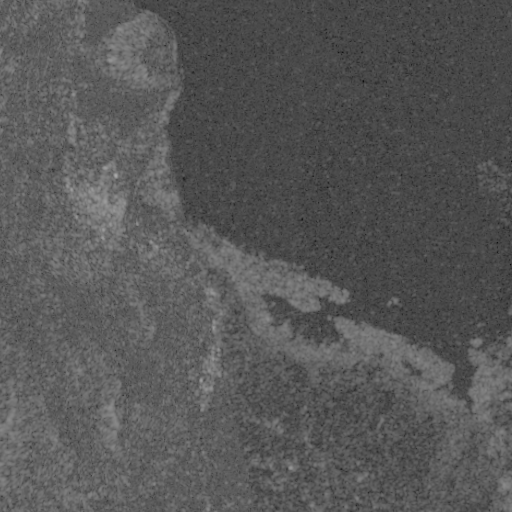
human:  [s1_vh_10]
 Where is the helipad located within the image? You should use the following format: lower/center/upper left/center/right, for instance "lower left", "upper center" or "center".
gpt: The helipad is located in the upper left of the image.
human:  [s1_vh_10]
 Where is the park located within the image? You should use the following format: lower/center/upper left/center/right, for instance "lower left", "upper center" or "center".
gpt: The park is located in the center left of the image.
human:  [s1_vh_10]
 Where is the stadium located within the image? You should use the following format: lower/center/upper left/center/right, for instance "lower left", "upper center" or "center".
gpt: The stadium is located in the center of the image.
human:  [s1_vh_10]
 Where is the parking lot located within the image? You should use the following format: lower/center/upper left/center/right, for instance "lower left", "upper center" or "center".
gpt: There is no parking lot in the image.

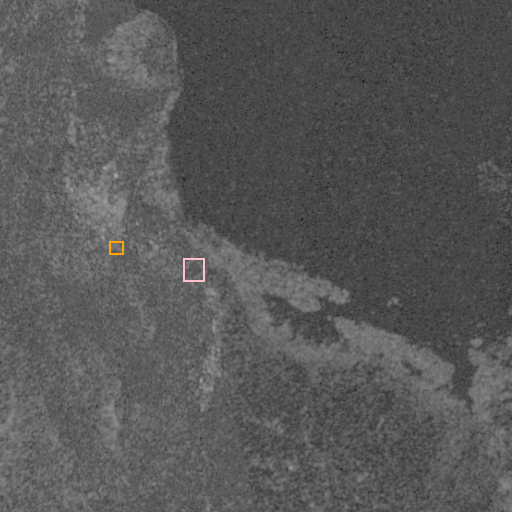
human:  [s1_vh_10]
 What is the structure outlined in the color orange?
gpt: The structure outlined in orange is a park.
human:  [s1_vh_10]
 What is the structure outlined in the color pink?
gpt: The structure outlined in pink is a stadium.
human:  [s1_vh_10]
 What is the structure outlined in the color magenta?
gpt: There is no magenta outline.